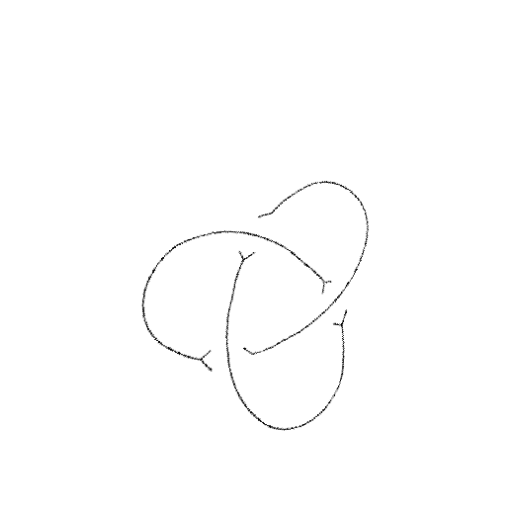
Crossing number: 3